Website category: sports
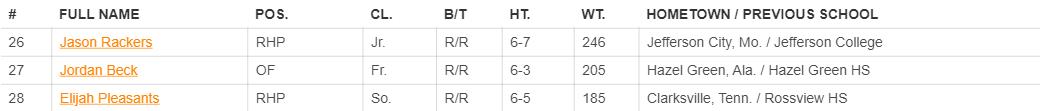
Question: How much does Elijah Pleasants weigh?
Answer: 185

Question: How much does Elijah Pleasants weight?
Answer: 185

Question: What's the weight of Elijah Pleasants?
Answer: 185

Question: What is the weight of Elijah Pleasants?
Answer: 185

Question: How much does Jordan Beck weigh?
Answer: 205

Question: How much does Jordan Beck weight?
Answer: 205

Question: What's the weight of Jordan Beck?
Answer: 205

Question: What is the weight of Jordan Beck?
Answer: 205

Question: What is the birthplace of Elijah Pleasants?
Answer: Clarksville, Tenn.

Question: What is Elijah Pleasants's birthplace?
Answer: Clarksville, Tenn.

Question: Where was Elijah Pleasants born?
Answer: Clarksville, Tenn.

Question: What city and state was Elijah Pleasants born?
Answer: Clarksville, Tenn.

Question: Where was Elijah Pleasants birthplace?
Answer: Clarksville, Tenn.

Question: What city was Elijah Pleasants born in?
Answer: Clarksville, Tenn.

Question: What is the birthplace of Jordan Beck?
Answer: Hazel Green, Ala.

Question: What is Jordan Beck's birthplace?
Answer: Hazel Green, Ala.

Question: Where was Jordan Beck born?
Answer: Hazel Green, Ala.

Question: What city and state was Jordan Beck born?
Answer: Hazel Green, Ala.

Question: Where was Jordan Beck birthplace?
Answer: Hazel Green, Ala.

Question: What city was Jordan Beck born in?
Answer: Hazel Green, Ala.

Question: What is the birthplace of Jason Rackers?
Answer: Jefferson City, Mo.

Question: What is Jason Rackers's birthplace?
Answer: Jefferson City, Mo.

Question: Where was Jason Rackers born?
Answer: Jefferson City, Mo.

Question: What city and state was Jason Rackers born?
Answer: Jefferson City, Mo.

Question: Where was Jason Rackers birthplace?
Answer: Jefferson City, Mo.

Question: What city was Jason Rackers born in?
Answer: Jefferson City, Mo.

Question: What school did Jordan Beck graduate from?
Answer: Hazel Green HS

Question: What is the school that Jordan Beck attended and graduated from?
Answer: Hazel Green HS

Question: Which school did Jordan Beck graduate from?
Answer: Hazel Green HS

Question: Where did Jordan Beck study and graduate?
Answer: Hazel Green HS

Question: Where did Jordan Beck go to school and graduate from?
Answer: Hazel Green HS

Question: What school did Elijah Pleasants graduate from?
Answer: Rossview HS

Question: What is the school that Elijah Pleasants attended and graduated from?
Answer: Rossview HS

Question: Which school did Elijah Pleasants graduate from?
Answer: Rossview HS

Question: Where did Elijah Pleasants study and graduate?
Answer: Rossview HS

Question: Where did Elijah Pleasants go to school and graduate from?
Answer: Rossview HS

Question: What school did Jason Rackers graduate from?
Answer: Jefferson College

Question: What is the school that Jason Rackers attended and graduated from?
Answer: Jefferson College

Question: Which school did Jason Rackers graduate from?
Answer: Jefferson College

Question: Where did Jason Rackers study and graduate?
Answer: Jefferson College

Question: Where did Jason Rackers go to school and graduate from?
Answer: Jefferson College